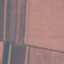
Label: AnnualCrop